Field crop: tomato
Growth stage: 1
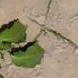
Species: cyperus